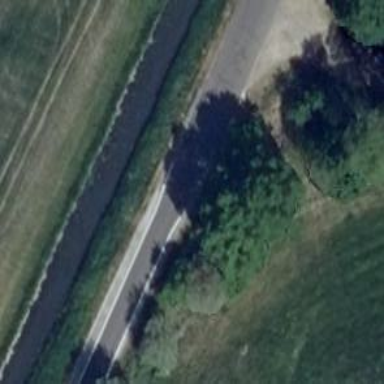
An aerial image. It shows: Unclassified road with asphalt surface.